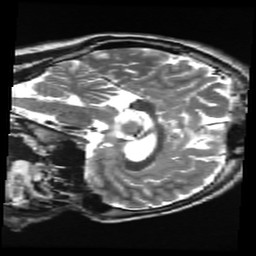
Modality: T2w
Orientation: sagittal
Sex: male
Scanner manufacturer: ge
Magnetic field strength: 3 T
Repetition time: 5 s
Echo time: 0.1015 s